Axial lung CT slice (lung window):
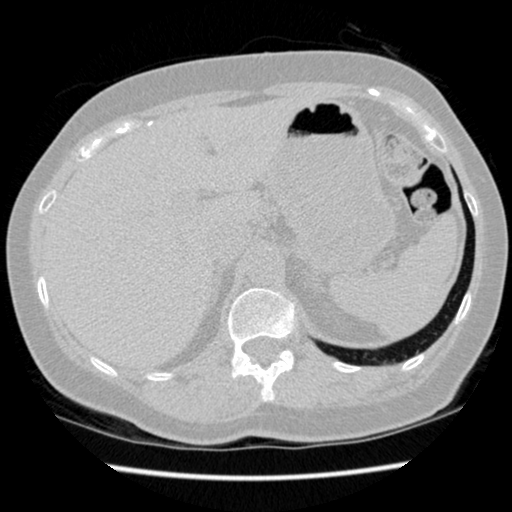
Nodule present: no